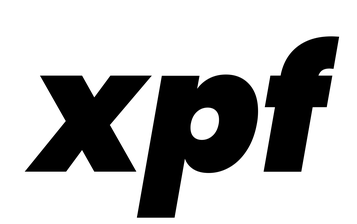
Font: Poppins-BlackItalic